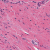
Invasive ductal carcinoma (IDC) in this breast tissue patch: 0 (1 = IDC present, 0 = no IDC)